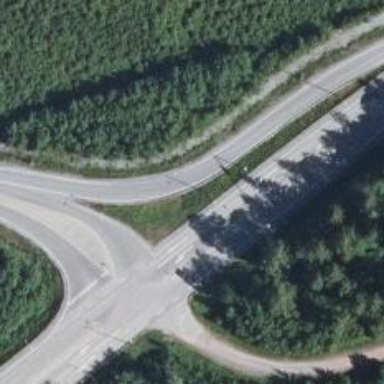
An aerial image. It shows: Tertiary trunk_link highway.